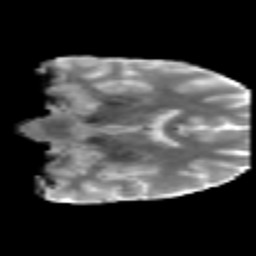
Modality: MD
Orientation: coronal
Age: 43
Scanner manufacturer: philips
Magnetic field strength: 3 T
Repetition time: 8.6 s
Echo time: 0.127 s